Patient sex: M
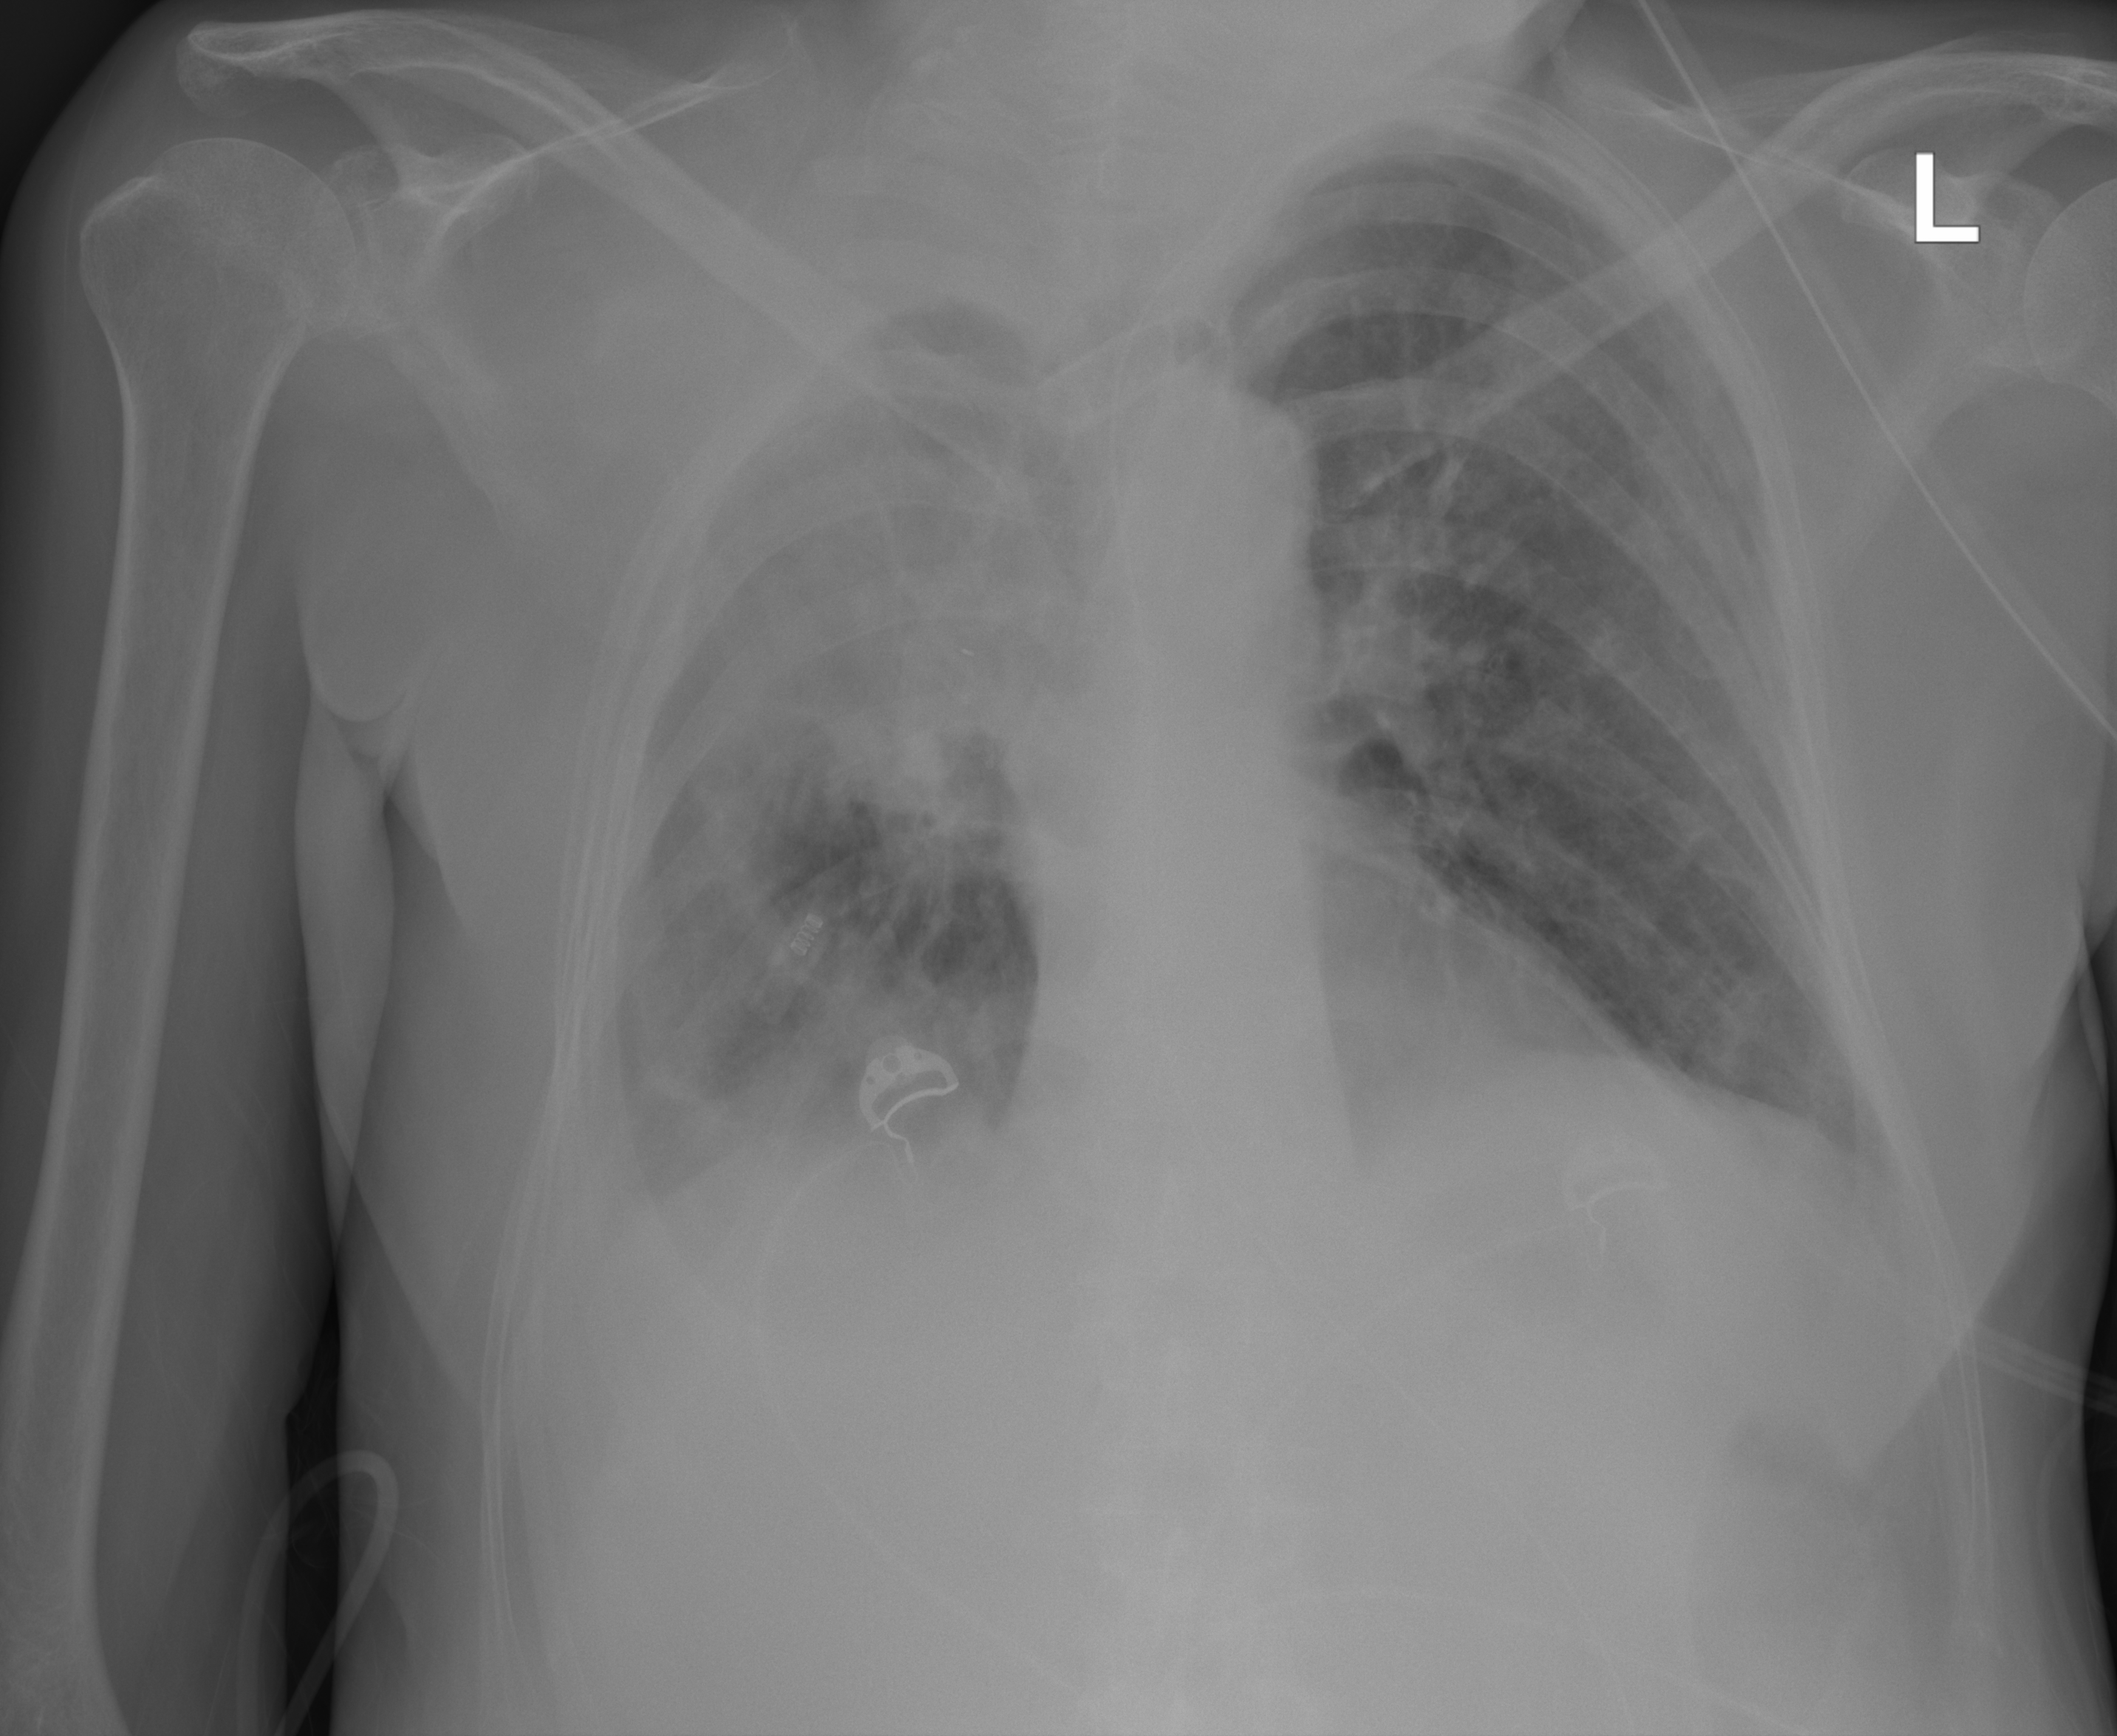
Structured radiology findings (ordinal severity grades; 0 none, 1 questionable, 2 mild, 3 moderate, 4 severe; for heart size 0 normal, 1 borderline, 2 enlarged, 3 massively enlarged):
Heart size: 0
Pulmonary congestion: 2
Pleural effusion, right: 2
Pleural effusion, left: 0
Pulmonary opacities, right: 2
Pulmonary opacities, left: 2
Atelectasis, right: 2
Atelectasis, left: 0